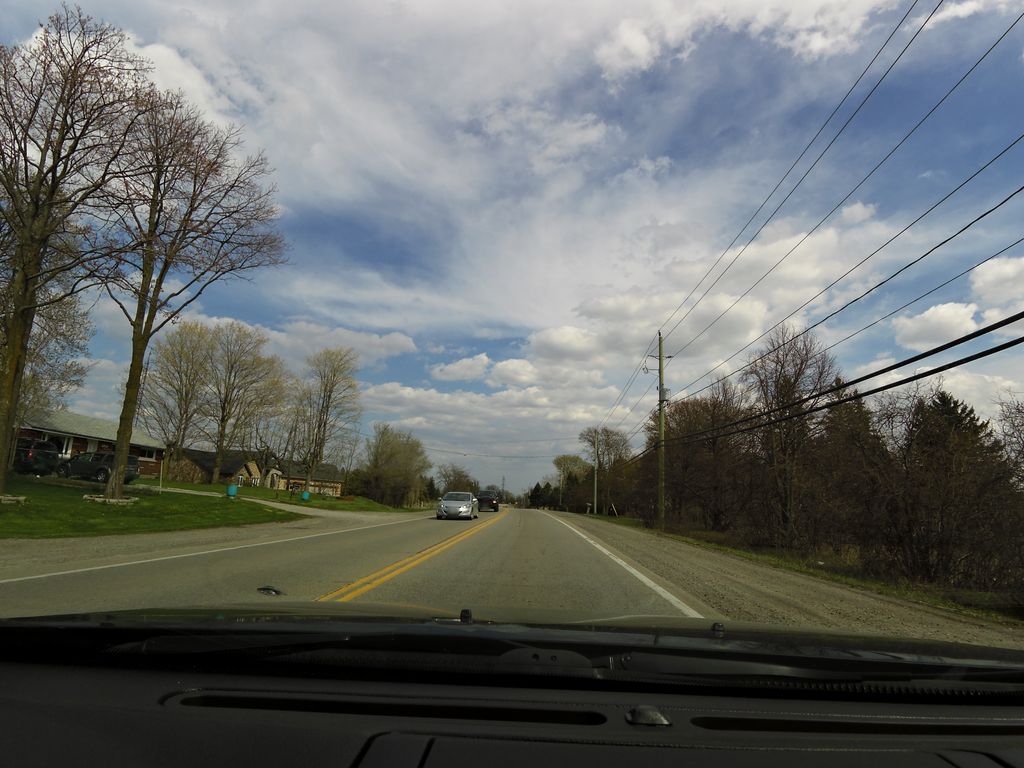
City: kitchener-waterloo